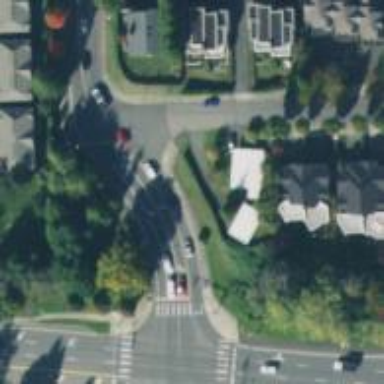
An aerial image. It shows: Residential road with asphalt surface and separate sidewalk.